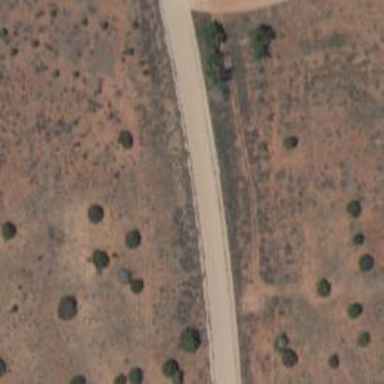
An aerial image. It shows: Tertiary road.